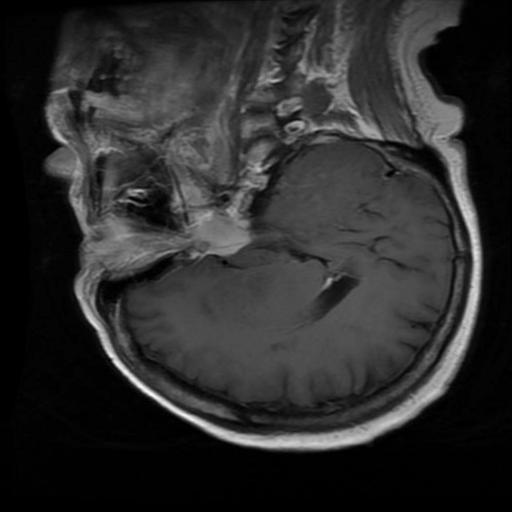
Label: meningioma